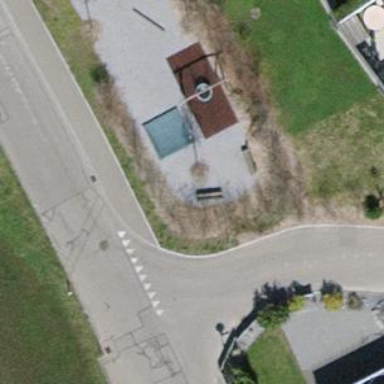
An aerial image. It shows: Sandpit at the playground.